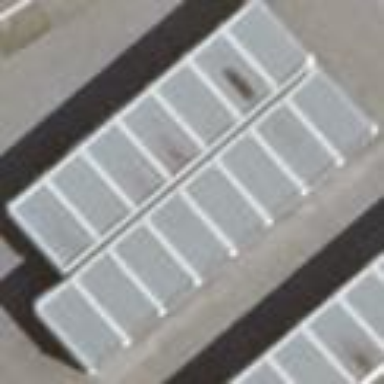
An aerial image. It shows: Group of garages.